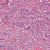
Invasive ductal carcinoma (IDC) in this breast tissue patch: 1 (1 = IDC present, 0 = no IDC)